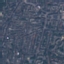
Label: Residential